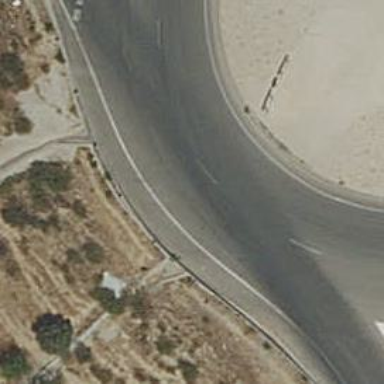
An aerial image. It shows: Unclassified road leading to roundabout junction.